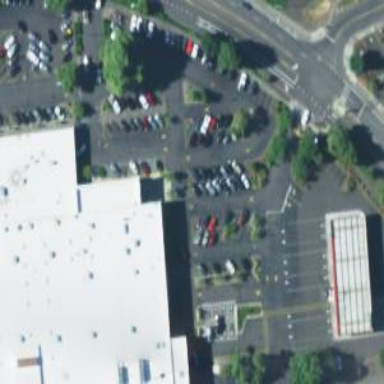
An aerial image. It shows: Parking space.